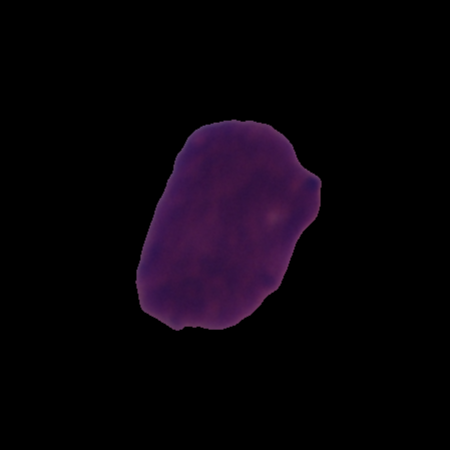
Label: healthy